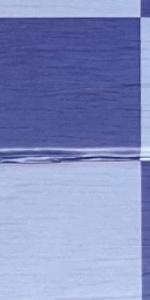
Label: Empty